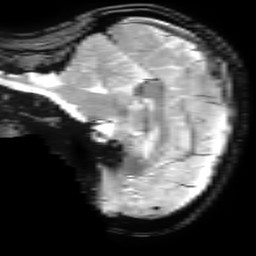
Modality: T2starw
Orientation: sagittal
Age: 29
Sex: female
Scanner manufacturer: ge
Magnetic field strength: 3 T
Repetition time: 0.65 s
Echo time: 0.02 s